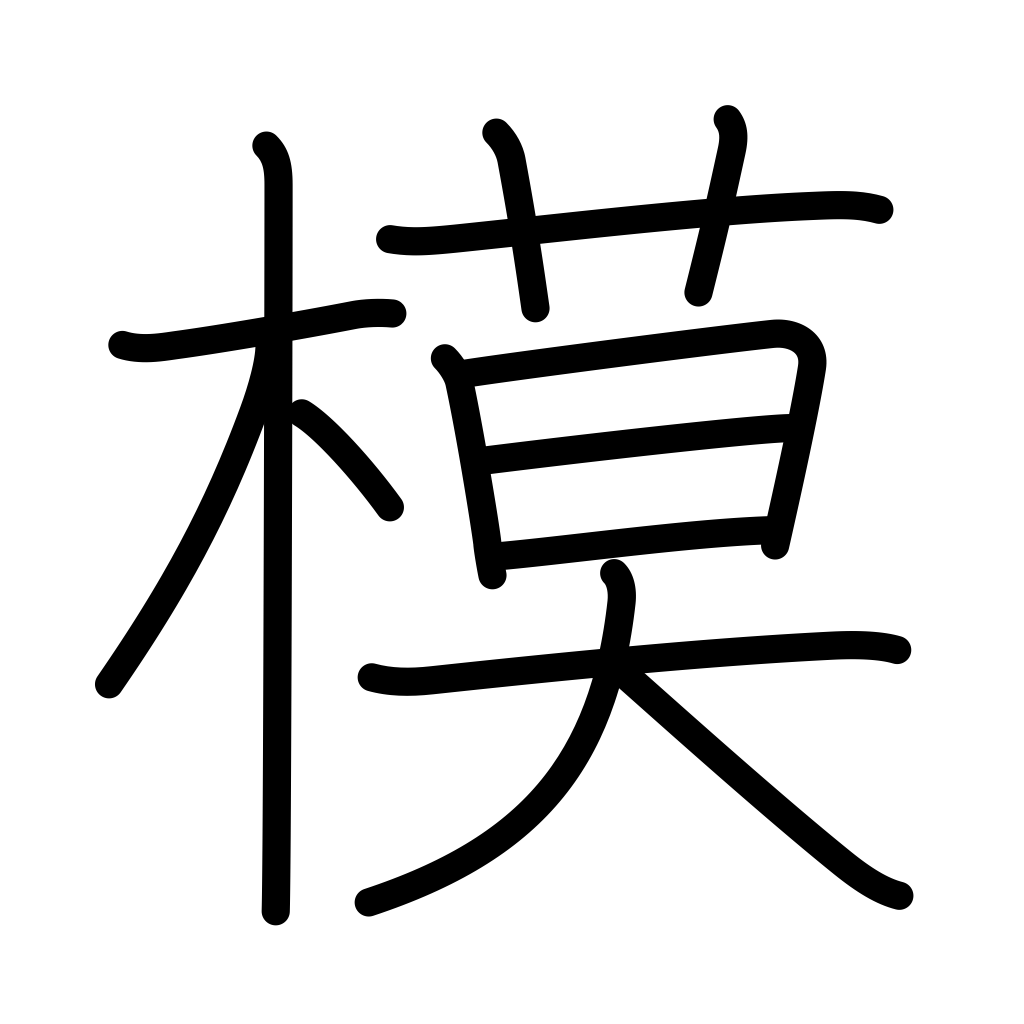
Meaning: imitation, copy, mock